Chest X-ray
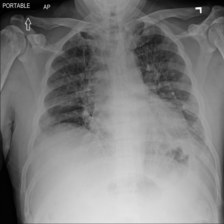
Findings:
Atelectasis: negative
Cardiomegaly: positive
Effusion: negative
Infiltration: negative
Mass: negative
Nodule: negative
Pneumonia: negative
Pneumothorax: negative
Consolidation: negative
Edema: negative
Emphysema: negative
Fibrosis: negative
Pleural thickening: negative
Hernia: negative